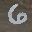
Label: 6